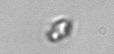
Label: Heterocapsa_rotundata